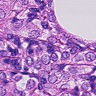
Metastatic tissue present: yes